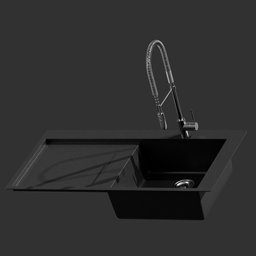
Label: appliances